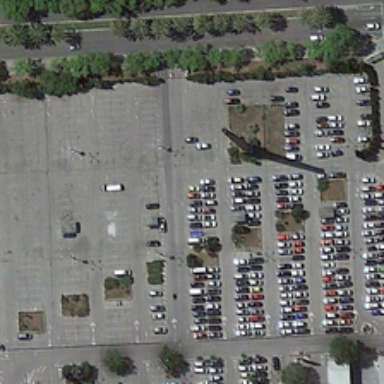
Few vehicles parked in the parking lot surrounded by trees .